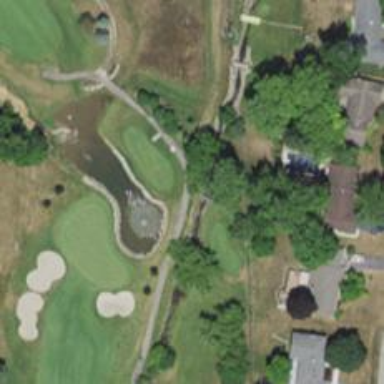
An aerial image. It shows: Path for both roads and golfers.